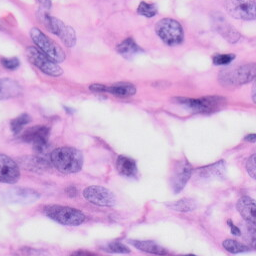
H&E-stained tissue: Skin